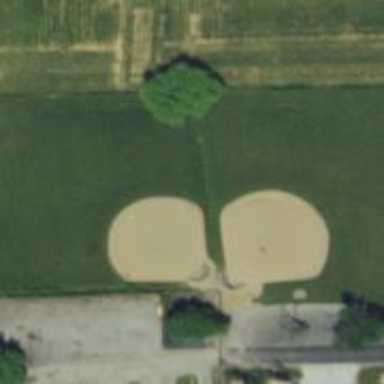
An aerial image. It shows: Baseball pitch for leisure land activities.